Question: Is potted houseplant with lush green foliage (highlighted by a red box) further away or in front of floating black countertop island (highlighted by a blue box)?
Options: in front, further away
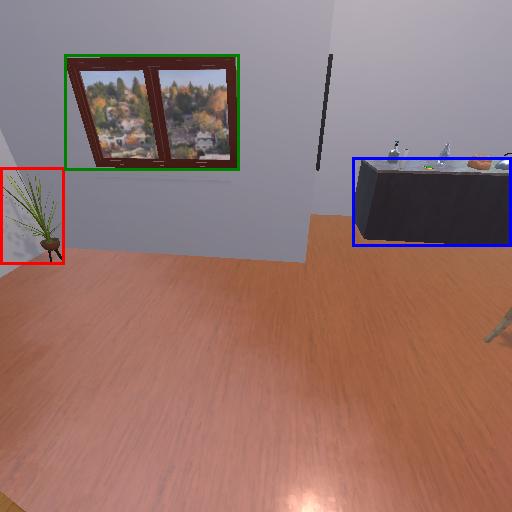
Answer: in front